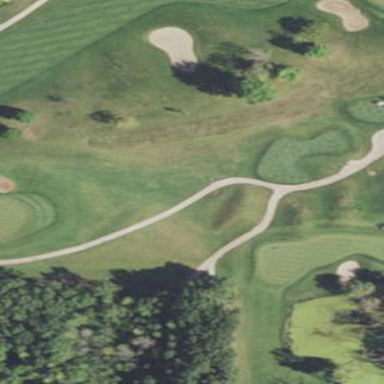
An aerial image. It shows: Grassy area designated as golf fairway.